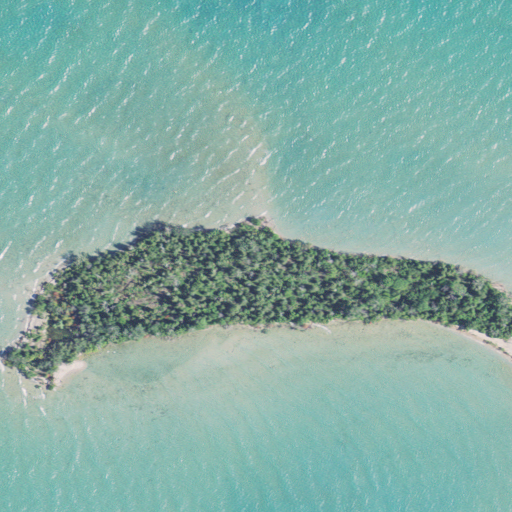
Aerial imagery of island in Michigan named Fisherman Island containing open water, woody wetlands, and barren land